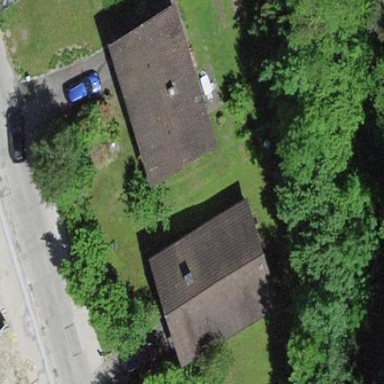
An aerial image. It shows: Detached building.